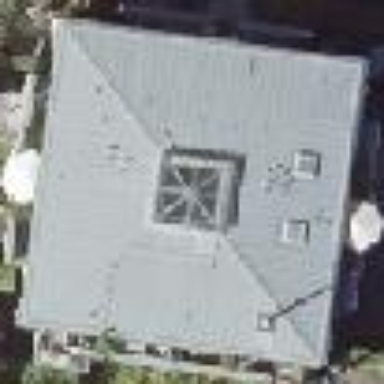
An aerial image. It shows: Hipped roof on apartment building.